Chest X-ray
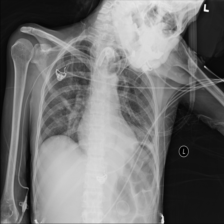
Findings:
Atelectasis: positive
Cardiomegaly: negative
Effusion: negative
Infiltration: negative
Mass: negative
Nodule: negative
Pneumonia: negative
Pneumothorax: negative
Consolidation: negative
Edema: negative
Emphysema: negative
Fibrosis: negative
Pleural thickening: negative
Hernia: negative